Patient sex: M
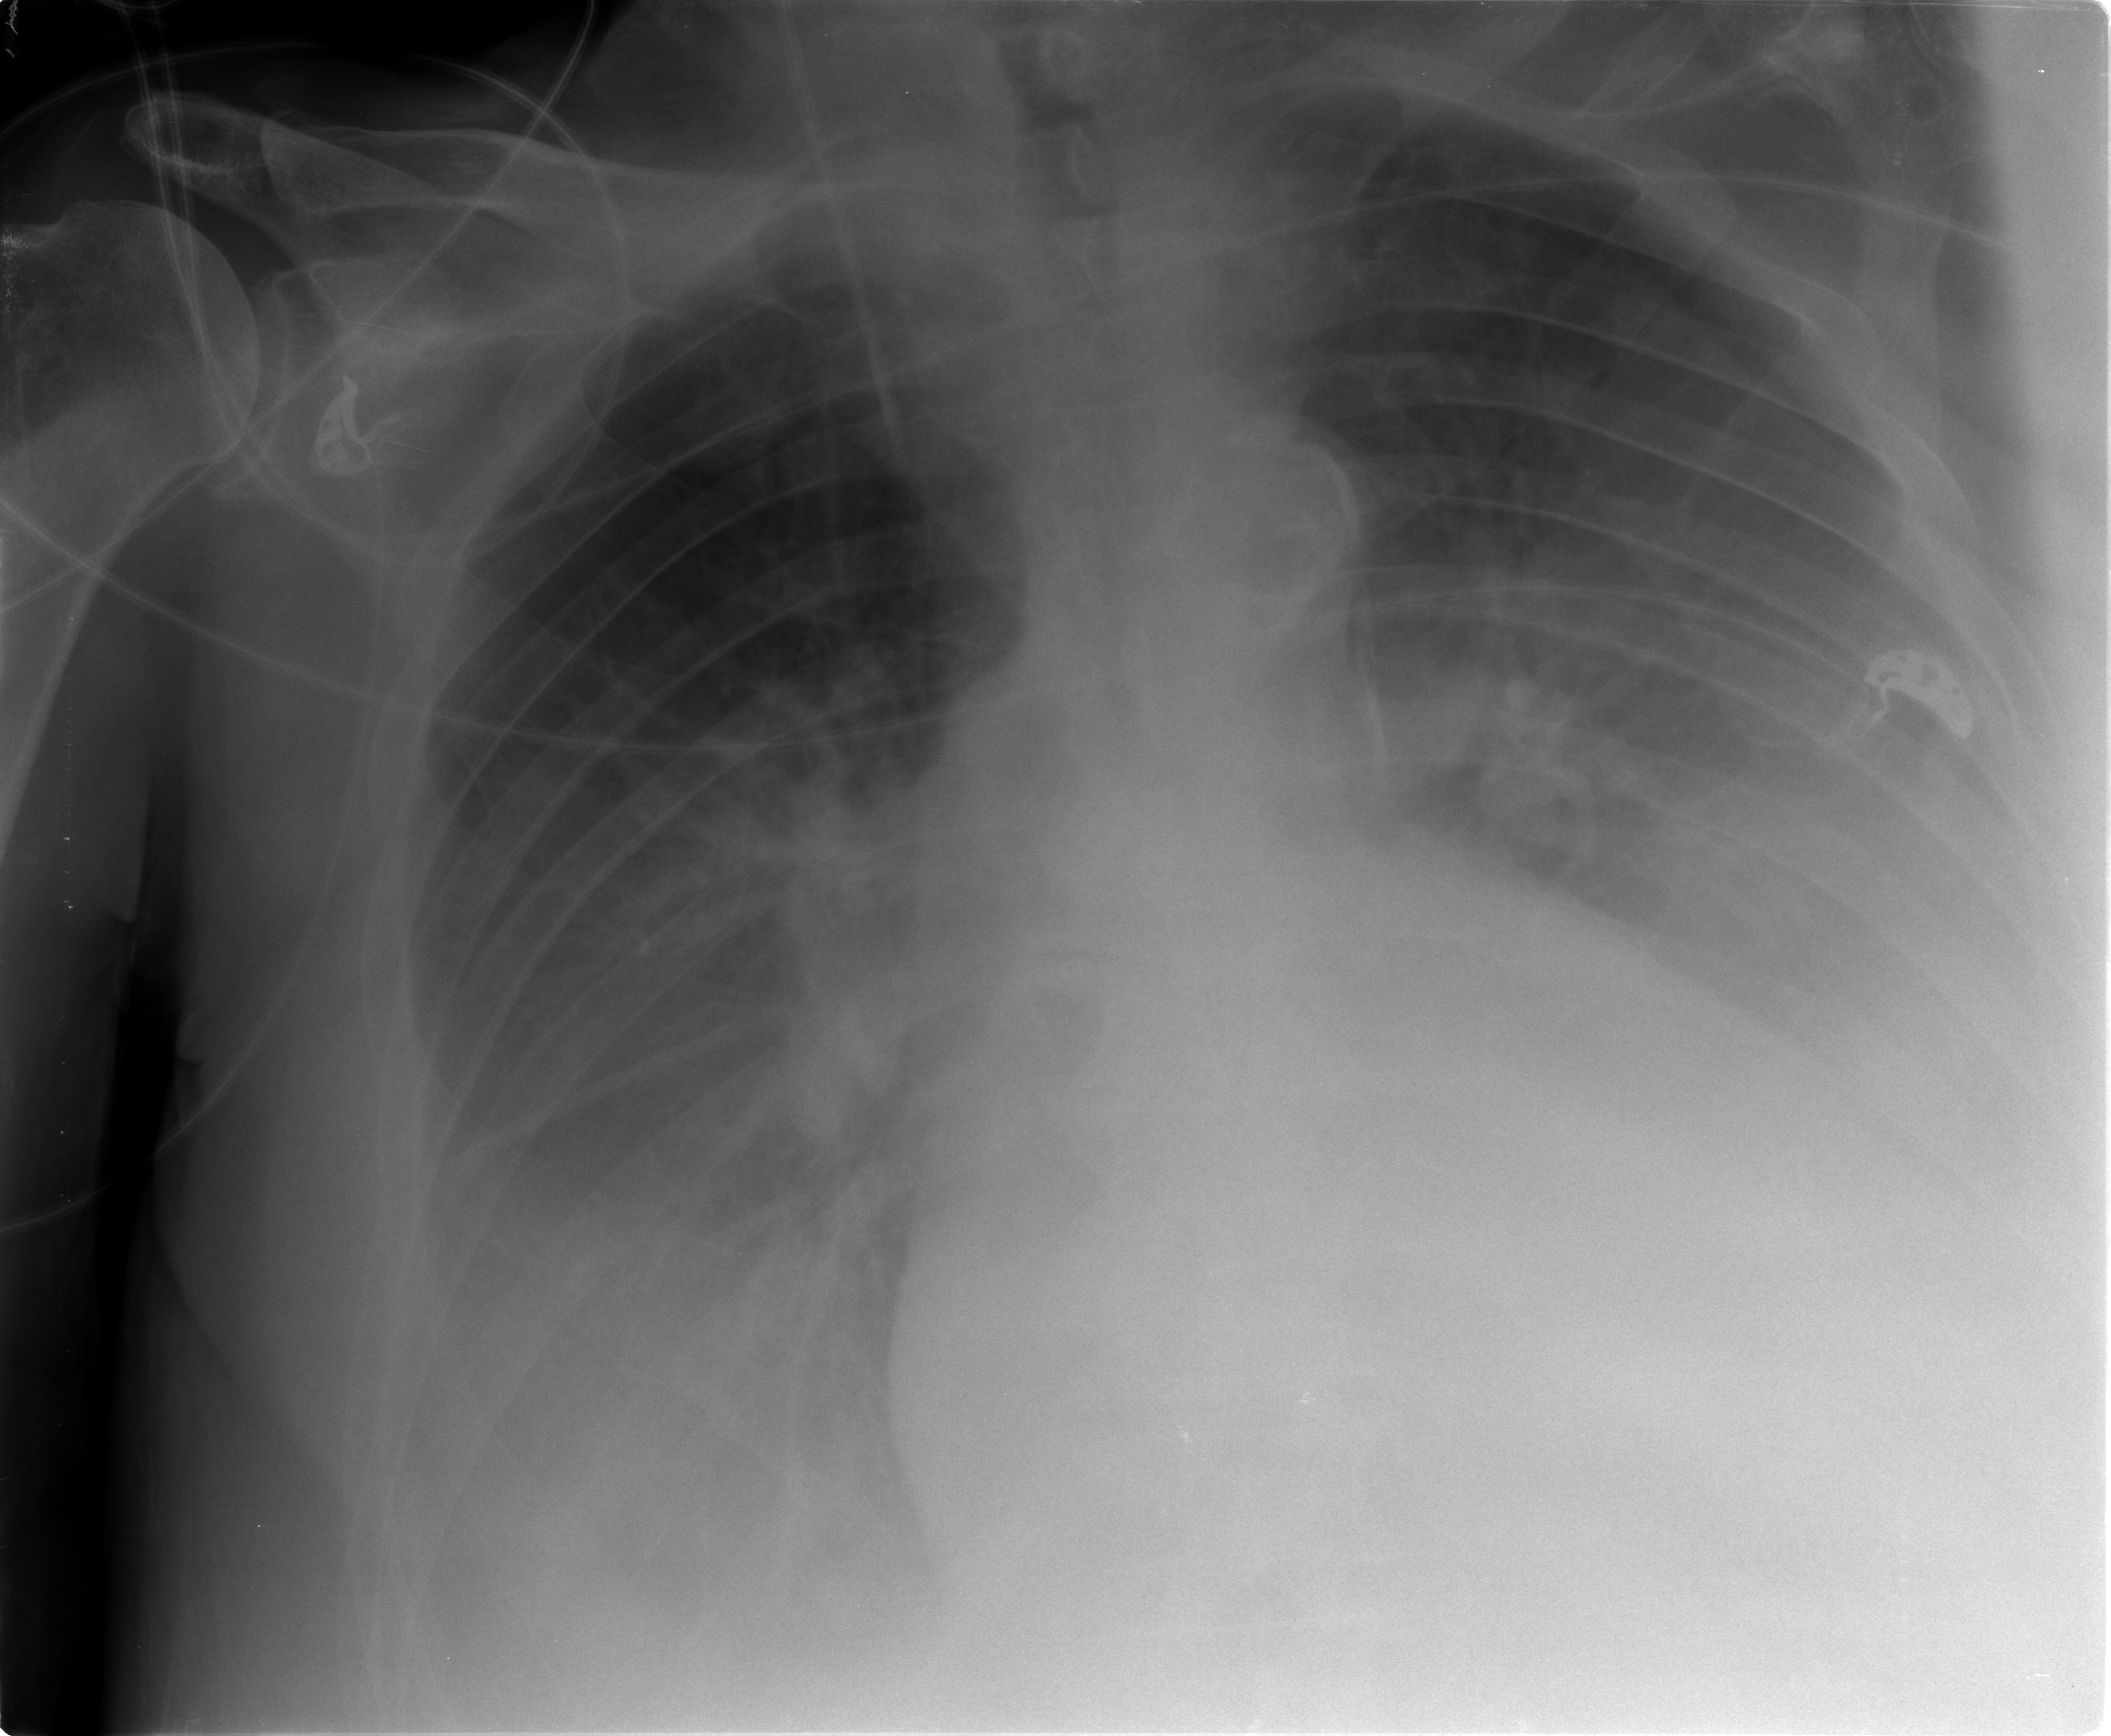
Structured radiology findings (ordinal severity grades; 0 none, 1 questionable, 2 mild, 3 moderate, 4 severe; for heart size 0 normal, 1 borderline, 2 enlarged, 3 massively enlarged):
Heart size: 2
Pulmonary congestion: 2
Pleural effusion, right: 3
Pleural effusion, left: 3
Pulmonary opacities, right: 0
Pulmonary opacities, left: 0
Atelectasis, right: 3
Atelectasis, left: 2